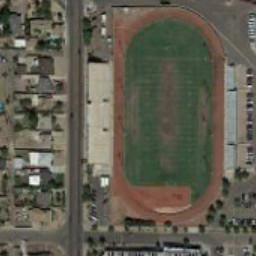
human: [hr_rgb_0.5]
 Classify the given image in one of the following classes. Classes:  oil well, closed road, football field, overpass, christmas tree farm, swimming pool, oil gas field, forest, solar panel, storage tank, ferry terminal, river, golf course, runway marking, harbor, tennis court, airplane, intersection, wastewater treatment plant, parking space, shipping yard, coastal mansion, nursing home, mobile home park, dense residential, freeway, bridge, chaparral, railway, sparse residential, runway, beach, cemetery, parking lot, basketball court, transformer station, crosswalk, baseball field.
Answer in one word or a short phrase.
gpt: football field